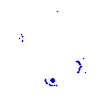
Particle: pion